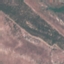
Land use / land cover class: HerbaceousVegetation